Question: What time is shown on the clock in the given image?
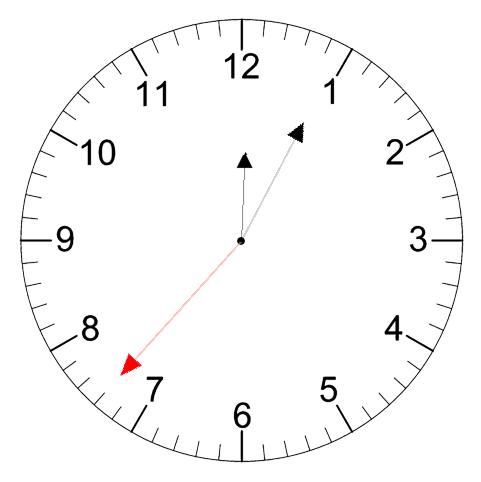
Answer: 12:04:37